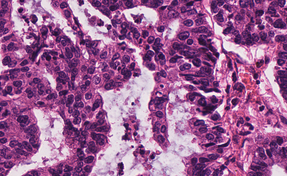
Tumor epithelial tissue: yes
Tumor-associated stroma tissue: yes
Normal tissue: no